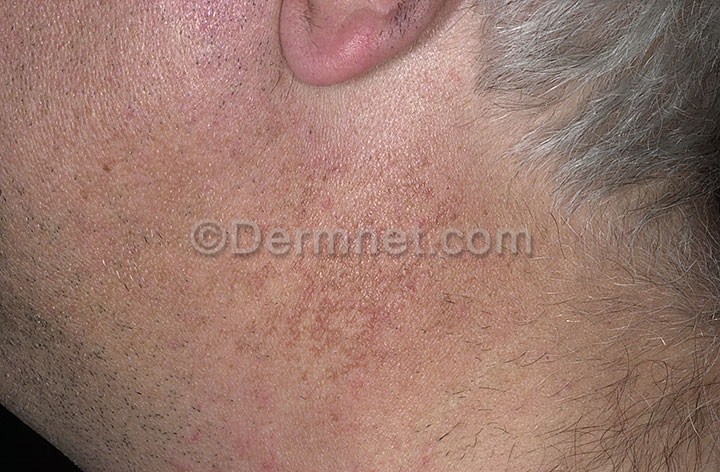
Disease: Light Diseases and Disorders of Pigmentation